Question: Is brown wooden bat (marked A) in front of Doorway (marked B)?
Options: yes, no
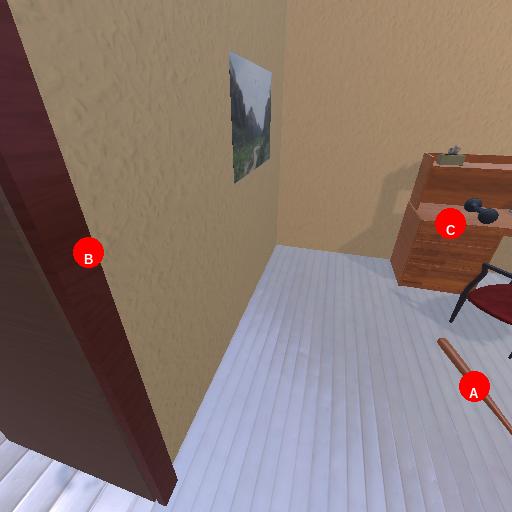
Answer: yes